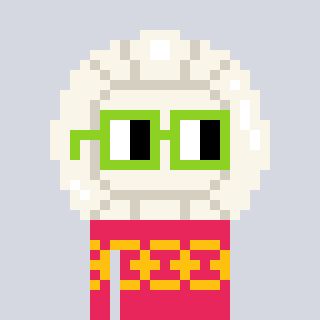
a pixel art character with square light green glasses, a volleyball-shaped head and a redpinkish-colored body on a cool background